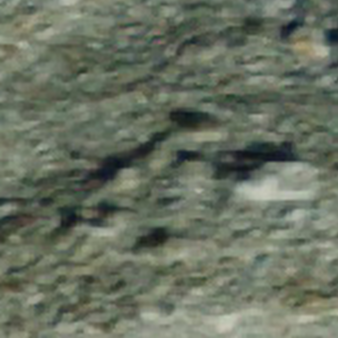
Label: other